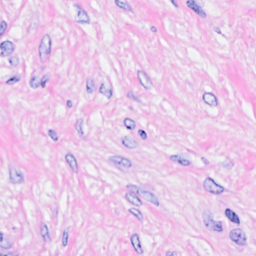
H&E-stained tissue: Breast